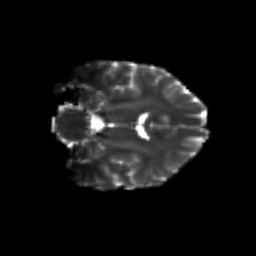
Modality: T2w
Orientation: coronal
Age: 24
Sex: female
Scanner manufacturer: siemens
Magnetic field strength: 3 T
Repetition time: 3.5 s
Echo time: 0.125 s